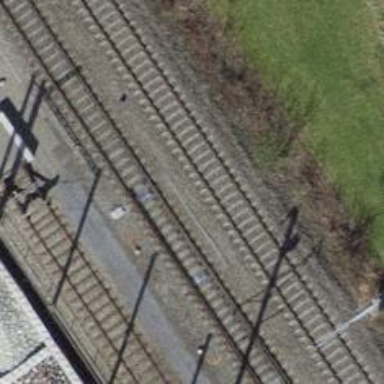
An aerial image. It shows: Single railway track with electrification through contact line.